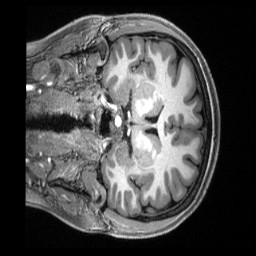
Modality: T1w
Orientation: coronal
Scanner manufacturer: siemens
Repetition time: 2.5 s
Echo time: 0.00231 s